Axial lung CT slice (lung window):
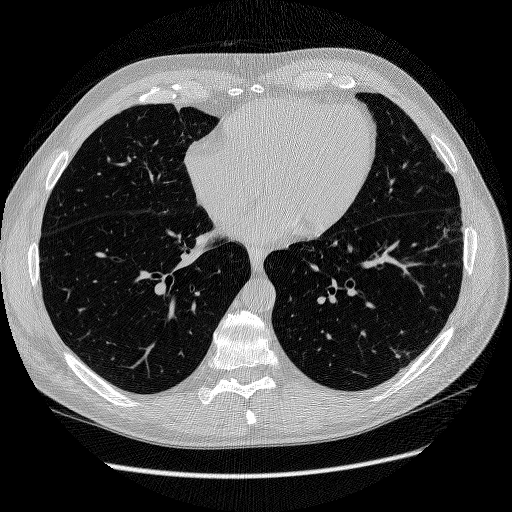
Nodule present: no